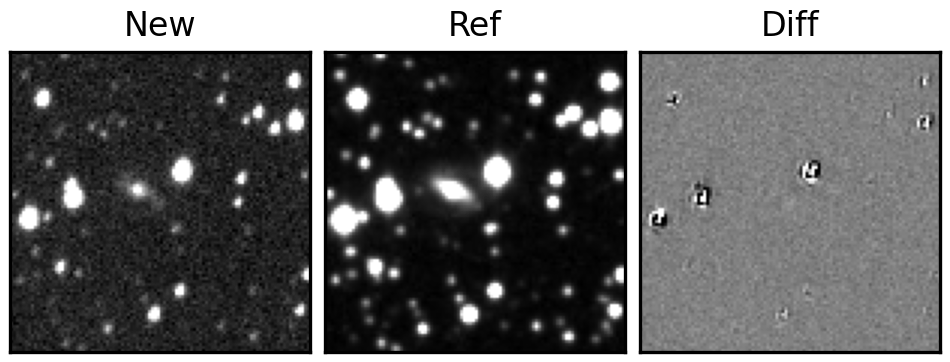
Label: real